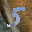
Label: 5